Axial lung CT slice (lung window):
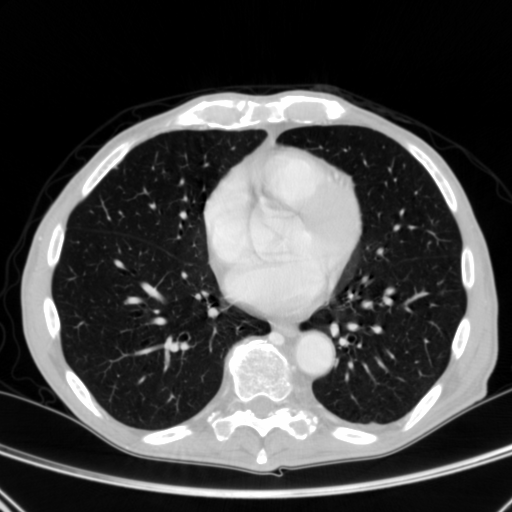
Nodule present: no